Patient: sex M, age 79
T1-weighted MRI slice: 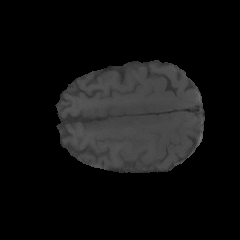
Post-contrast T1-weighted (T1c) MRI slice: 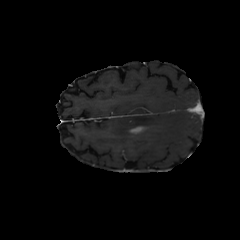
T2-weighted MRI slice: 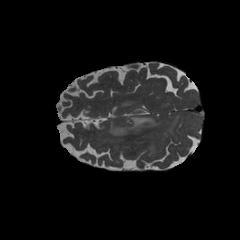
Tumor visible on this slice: yes
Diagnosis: Glioblastoma, IDH-wildtype
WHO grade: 4